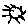
Label: sun